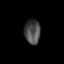
Tissue: prostate
Cell type: Myeloid cells
Senescence score: 0.3585
Nuclear area (px): 383
Mean DAPI intensity: 73.838